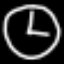
Label: clock